七年级 · 变换几何
等边三角形 $A B C$ 在数轴上的位置如图所示, 点 $A 、 C$ 对应的数分别是 $0 、-1$, 若三角形 $A B C$绕顶点沿顺时针方向连续翻转, 第一次翻转后点 $B$ 所对应的数为 1 , 则翻转 2022 次后点 $C$ 所对应的数为 $(\quad)$

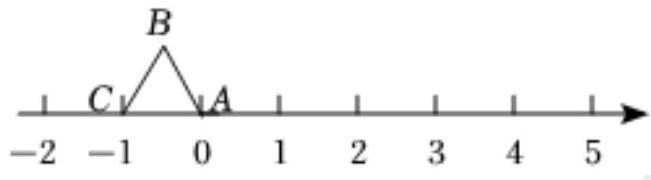
A. 不对应任何数
B. 2020
C. 2021
D. 2022
答案: C
解析: 析】

【分析】

本题考查了学生对于图形规律题的探索能力, 表示出前几次翻转后点所对应的数, 则能发现其中蕴含的规律是解决此题的关键.

此题是图形规律题, 表示出前几次翻转, 则能发现 $C$ 点翻转是每三次向正方向移动 3 个单位的规律,据此可算出第 2022 次翻转点 $C$ 移动的距离, 则可算出此时点 $C$ 对应的数.

【解答】

解: 由图可知, 第一次翻转后点 $C$ 不在数轴上, 第二次翻转点 $C$ 对应数字 2 , 第三次翻转点 $C$ 不动,由此可知, 每三次翻转点 $C$ 沿数轴正方向移动 3 个单位,

$\because 2022$ 刚好能被 3 整除,

$\therefore$ 在翻转 2022 次后, 点 $C$ 沿数轴正方向移动了 2022 个单位, 即点 $C$ 对应数为 $-1+2022=2021$.

故选: $C$.